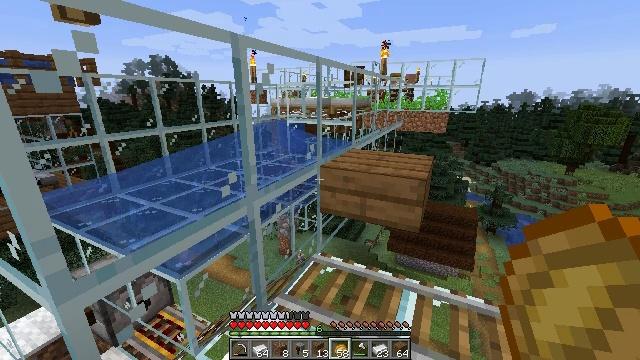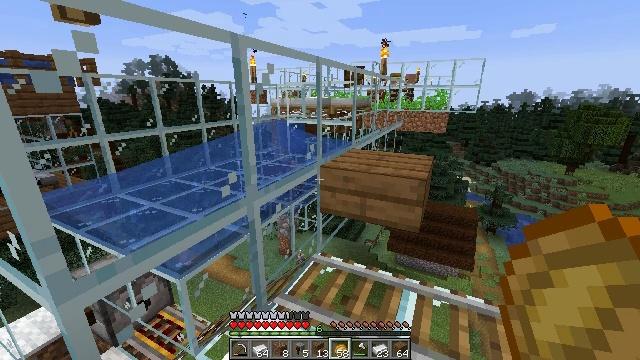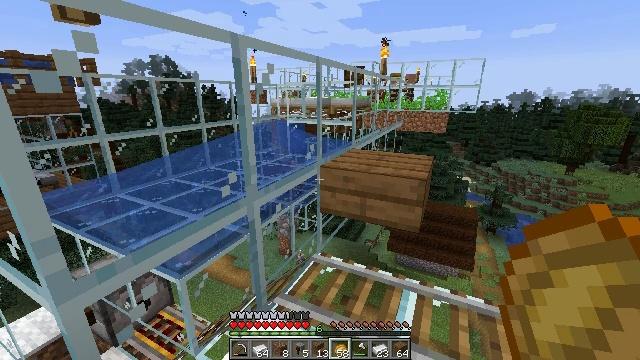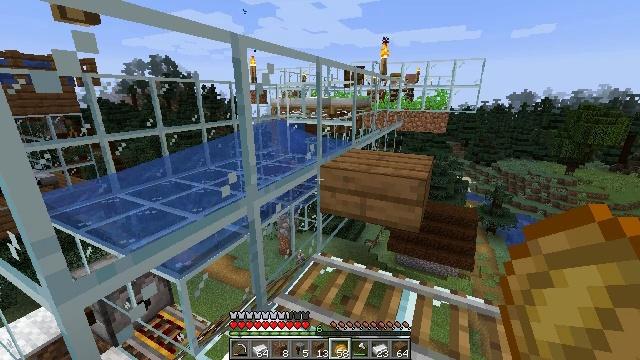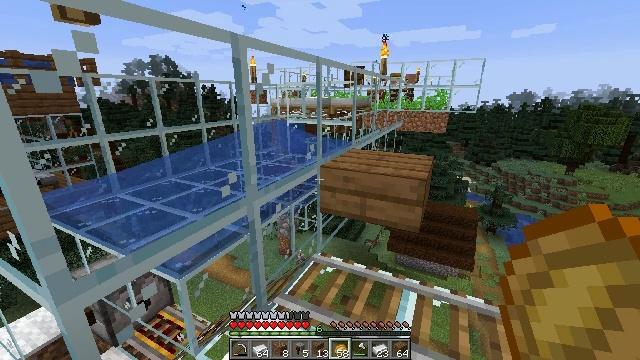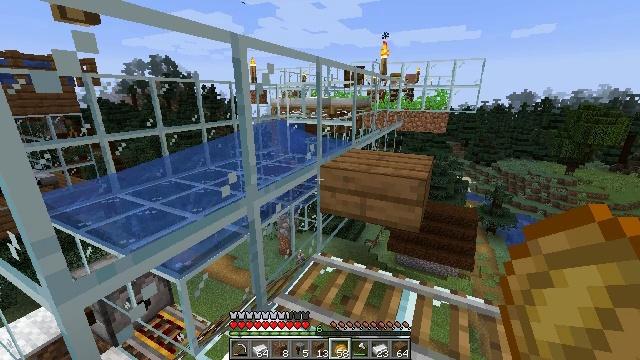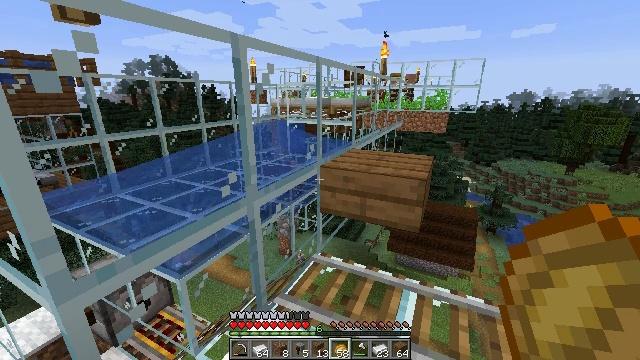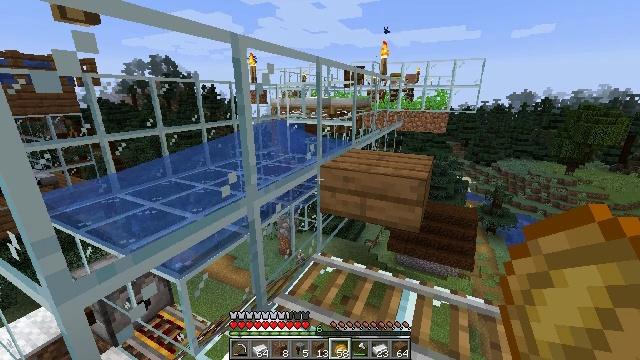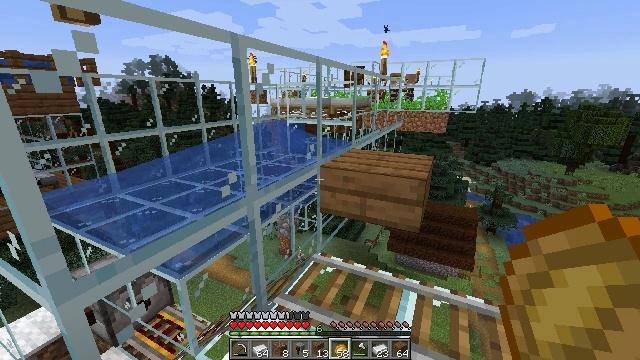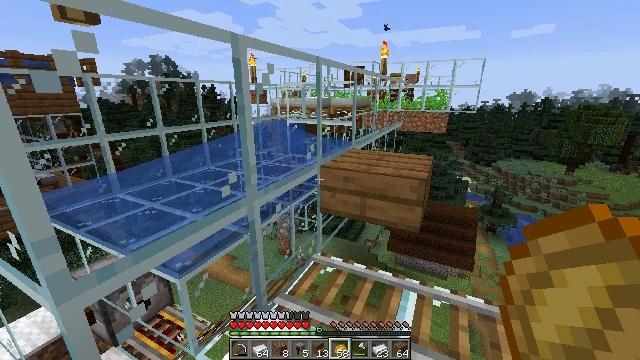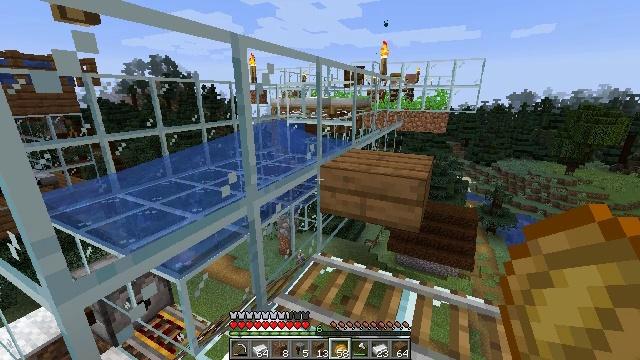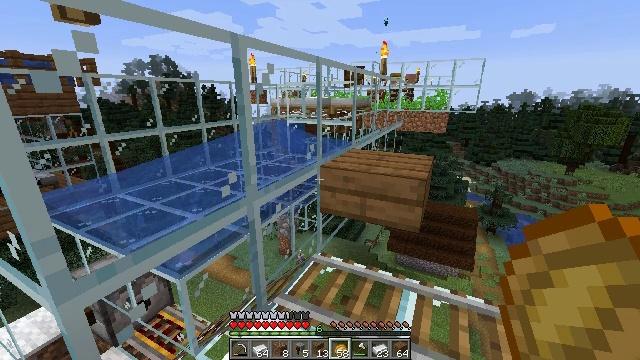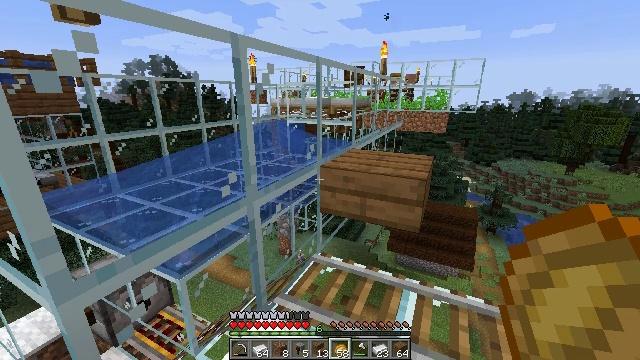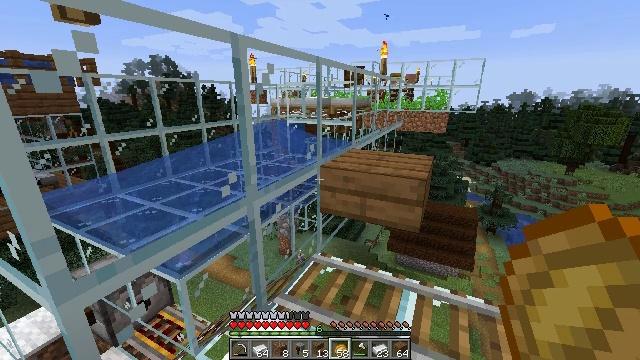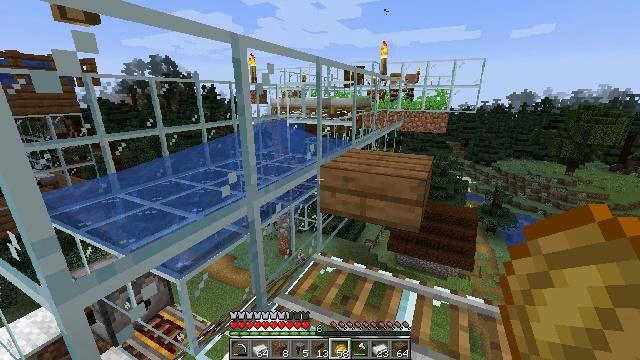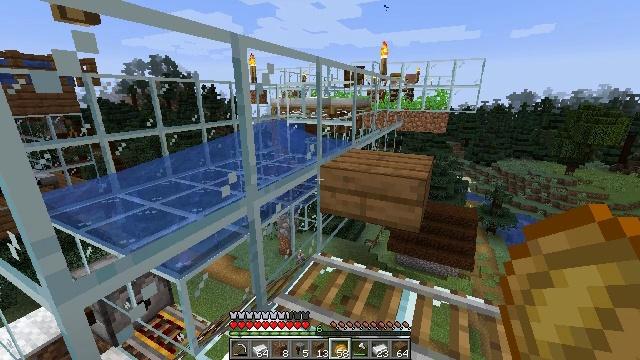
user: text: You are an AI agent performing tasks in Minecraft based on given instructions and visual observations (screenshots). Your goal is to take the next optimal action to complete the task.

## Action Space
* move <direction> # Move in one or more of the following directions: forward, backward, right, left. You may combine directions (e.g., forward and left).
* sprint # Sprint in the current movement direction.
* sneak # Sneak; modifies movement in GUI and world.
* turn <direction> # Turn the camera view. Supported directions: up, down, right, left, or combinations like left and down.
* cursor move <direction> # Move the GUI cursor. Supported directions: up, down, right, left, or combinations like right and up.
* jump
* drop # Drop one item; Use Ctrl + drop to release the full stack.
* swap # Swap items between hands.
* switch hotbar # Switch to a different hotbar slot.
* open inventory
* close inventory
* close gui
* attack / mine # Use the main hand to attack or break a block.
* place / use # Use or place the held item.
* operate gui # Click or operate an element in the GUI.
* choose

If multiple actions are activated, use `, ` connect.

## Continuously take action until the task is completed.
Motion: motion action
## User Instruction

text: Break the smithing table to move it.
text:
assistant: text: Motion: no_op
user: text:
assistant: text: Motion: no_op
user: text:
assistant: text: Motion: no_op
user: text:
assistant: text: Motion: no_op
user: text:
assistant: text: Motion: no_op
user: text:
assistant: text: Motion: no_op
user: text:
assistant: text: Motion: no_op
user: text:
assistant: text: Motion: no_op
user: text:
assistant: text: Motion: no_op
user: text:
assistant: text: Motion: no_op
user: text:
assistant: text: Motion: no_op
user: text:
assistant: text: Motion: no_op
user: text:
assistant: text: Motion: no_op
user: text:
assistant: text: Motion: no_op
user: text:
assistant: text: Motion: no_op
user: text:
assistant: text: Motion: no_op
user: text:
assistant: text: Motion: no_op
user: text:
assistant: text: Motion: no_op
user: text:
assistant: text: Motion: no_op
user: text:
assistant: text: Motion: no_op
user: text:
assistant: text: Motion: no_op
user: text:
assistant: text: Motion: no_op
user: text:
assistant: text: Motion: no_op
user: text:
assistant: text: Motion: no_op
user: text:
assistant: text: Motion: no_op
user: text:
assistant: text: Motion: no_op
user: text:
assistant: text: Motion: no_op
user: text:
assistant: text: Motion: no_op
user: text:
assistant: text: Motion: no_op
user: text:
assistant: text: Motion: no_op